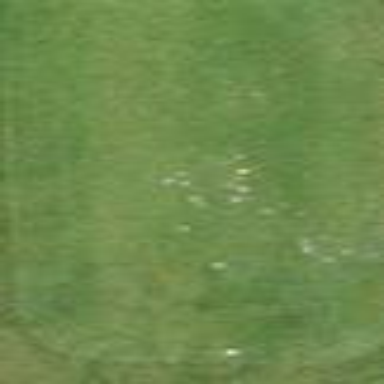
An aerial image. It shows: Grassy area designated as golf tee.